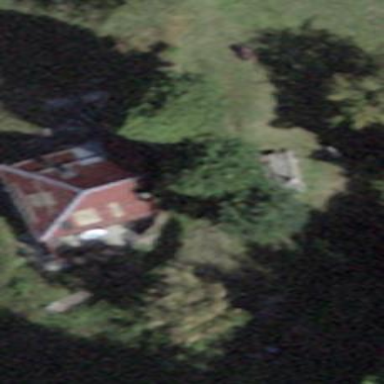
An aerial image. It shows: Detached building with gabled roof.